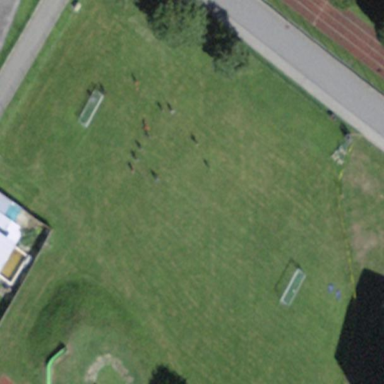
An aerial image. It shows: Soccer pitch for leisure land activities.